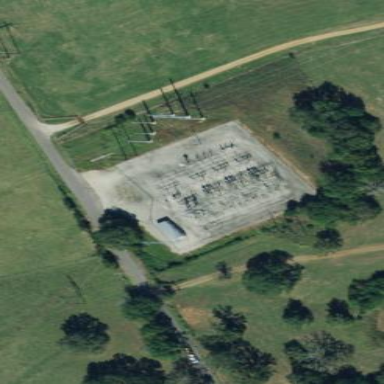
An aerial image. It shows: Fence surrounds transmission level power substation.